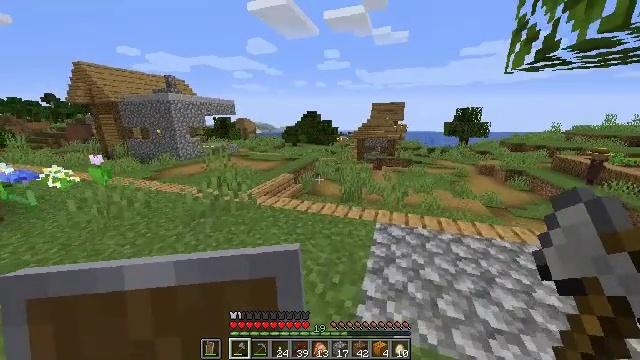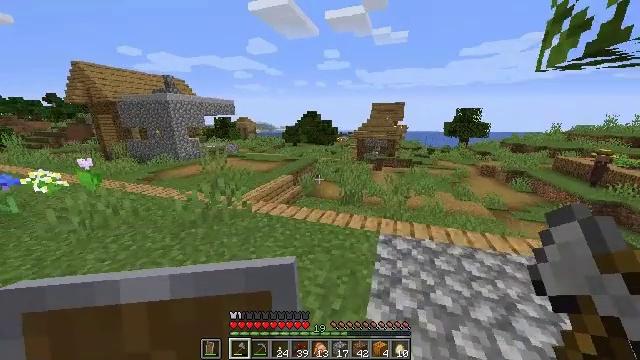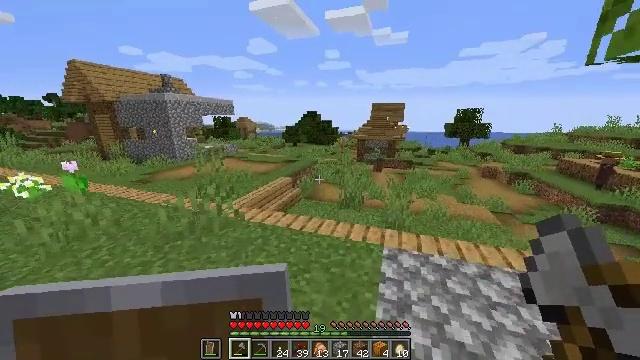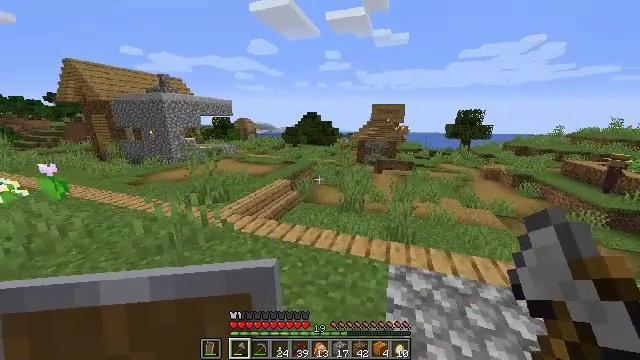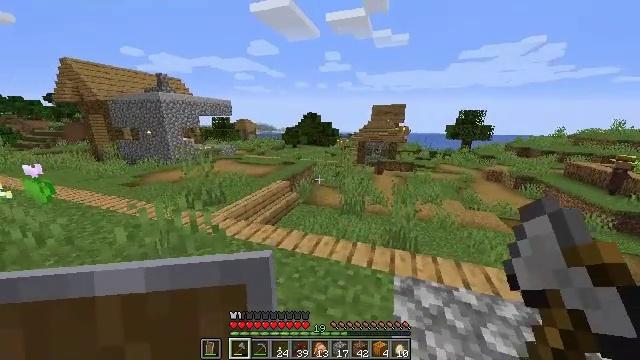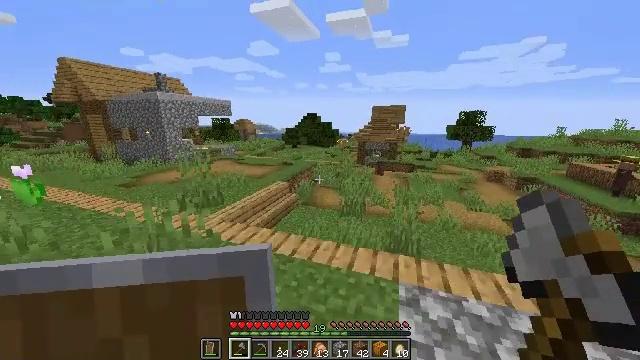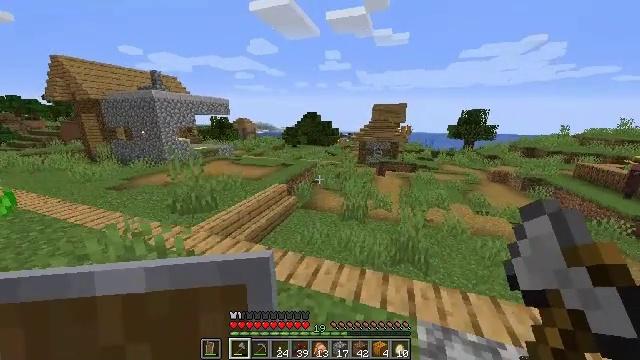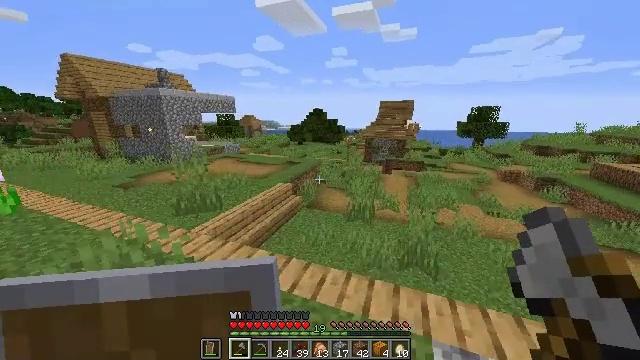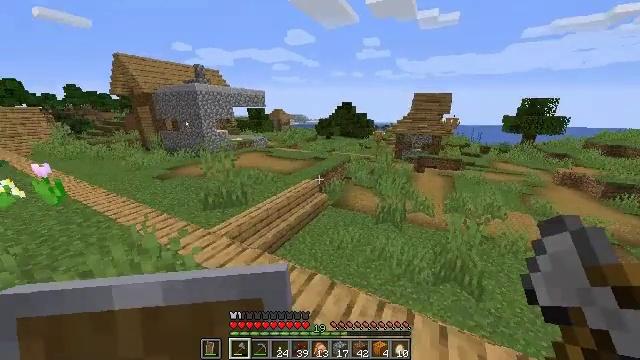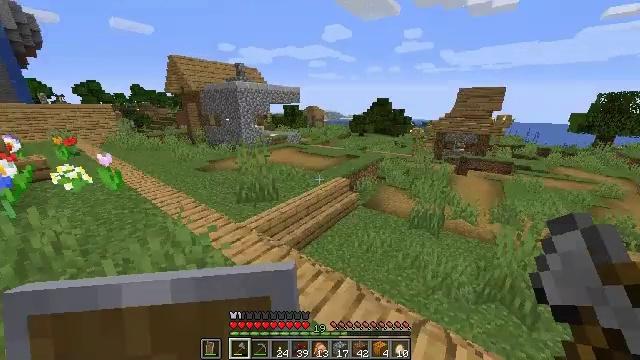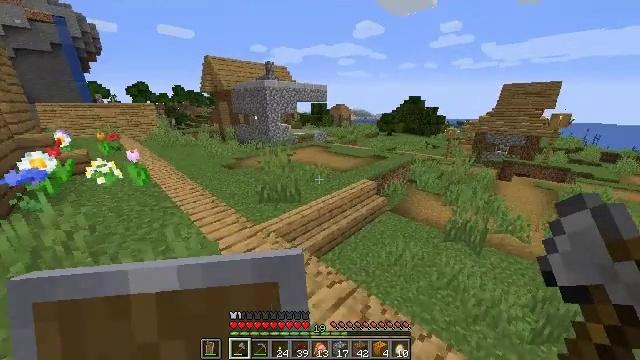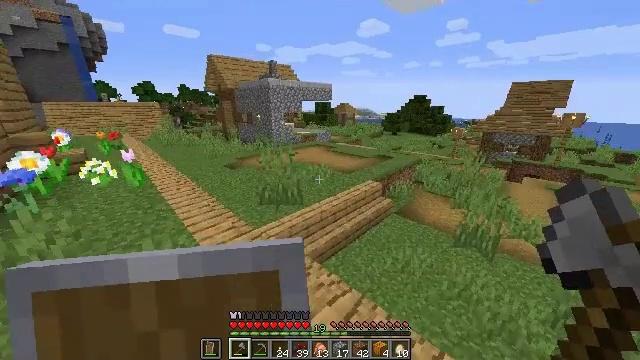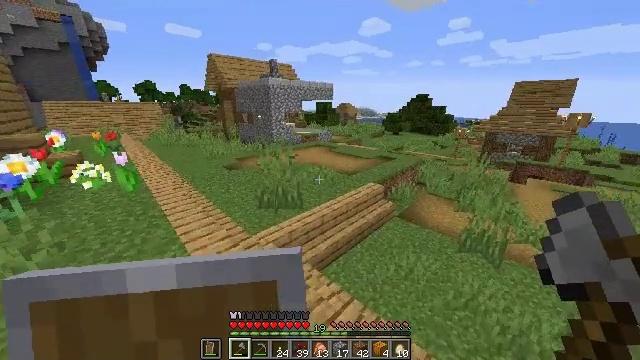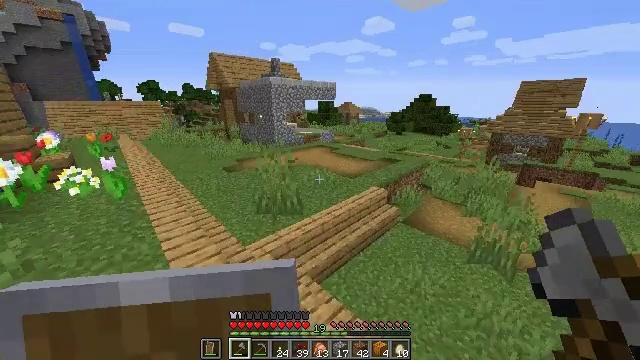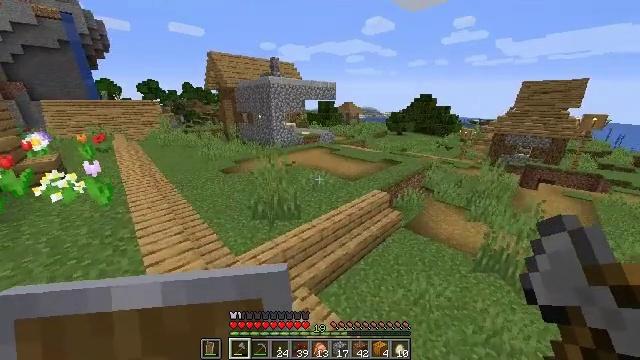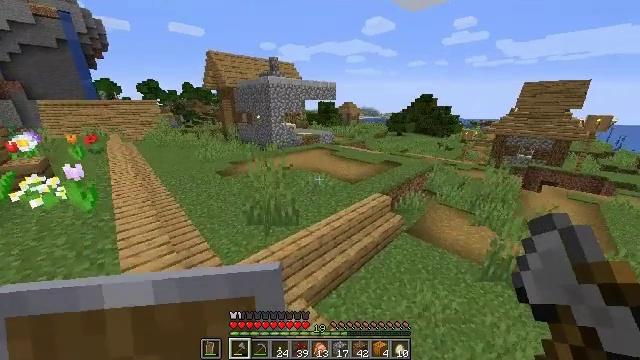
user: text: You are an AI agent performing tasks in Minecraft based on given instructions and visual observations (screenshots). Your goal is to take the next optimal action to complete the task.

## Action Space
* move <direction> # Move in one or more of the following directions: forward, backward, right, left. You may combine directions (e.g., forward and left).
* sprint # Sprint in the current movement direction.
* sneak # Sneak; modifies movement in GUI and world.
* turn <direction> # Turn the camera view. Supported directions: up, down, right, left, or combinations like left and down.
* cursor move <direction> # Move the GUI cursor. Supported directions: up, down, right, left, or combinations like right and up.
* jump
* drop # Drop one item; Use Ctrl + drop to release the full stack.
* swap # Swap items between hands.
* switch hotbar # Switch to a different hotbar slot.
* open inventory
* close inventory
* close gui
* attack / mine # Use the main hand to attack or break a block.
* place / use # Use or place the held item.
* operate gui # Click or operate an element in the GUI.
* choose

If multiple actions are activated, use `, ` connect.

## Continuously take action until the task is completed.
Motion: motion action
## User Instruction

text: Collect sugar cane near water sources.
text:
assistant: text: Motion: move forward
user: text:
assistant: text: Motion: move forward
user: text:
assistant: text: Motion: move forward
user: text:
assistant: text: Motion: move forward
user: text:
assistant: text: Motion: move forward
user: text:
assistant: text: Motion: move forward
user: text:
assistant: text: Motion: move forward, turn left
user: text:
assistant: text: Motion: move forward, turn left and down
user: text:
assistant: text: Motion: move forward, turn left
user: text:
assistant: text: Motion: move forward, turn left
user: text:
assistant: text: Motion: move forward, turn left
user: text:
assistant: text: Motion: move forward
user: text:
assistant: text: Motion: move forward
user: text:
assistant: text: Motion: move forward
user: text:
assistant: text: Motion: move forward
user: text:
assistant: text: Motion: move forward
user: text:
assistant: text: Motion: move forward
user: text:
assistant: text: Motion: move forward
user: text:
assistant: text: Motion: move forward
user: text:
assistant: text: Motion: move forward
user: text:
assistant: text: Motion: move forward
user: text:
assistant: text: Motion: move forward
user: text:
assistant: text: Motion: move forward
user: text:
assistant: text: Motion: move forward
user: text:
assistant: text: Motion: move forward, turn right
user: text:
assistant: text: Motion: move forward, turn right
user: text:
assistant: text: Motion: move forward, turn right
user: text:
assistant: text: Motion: move forward, jump
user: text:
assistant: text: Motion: move forward, jump
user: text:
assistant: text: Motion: move forward, jump